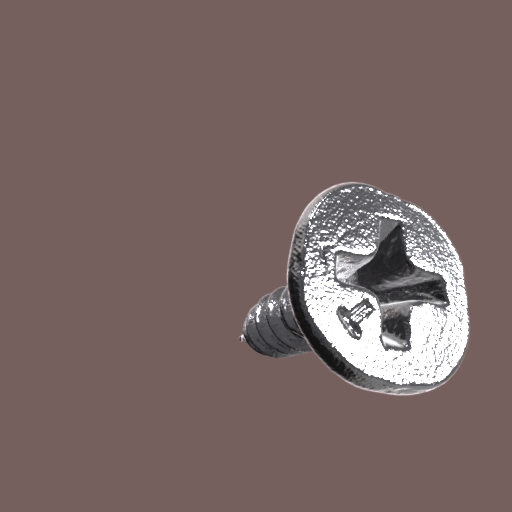
Label: screw